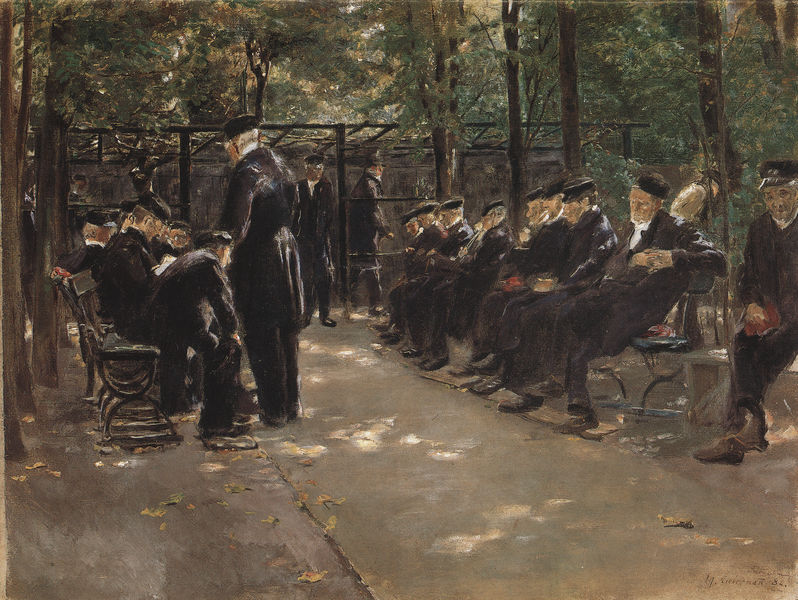
Titel: Altmännerhaus in Amsterdam - Studie
Künstler: Max Liebermann
Institution: Privatbesitz
Schlagwörter: baum, blätter, dunkel, gemälde, gruppe, himmel, laub, mann, schatten, baumstämme, bäume, frauen, grün, impressionismus, landschaft, menschen, ocker, sand, sitzen, äste, braun, frankreich, frau, grau, hell, hut, hüte, licht, lichter, männer, reden, rücken, schwarz, strasse, stühle, weiss, park, rot, weg, beige, gesellschaft, herren, versammlung, zylinder, alt, anzug, anzüge, hemd, kappe, kappen, mütze, mützen, kragen, stehen, stein, trauer, gruppenportrait, portrait, öl, ast, baumstamm, erde, natur, pappeln, stamm, pfad, sonne, mantel, sitzend, stehend, tücher, blatt, wald, garten, sommer, lehne, sitz, italien, pflaster, schuhe, fischer, moderne, arbeiten, mittag, allee, tag, herbst, pause, bank, arbeiter, frack, draussen, impressionistisch, geländer, warten, frühling, berlin, gerüst, sonnenstrahl, beamte, polizei, uniform, brille, jacken, reihe, schuh, sonnig, liebermann, bänke, gedeckt, pfarrer, beerdigung, glanzlichter, lichtflecken, priester, bahn, lichtfleck, impressionissmus, außenraum, waldweg, lehnend, schwar, laube, greise, senioren, schwaz, tristesse, statik, boccia, boule, stadtpark, pergola, juden, trist, alte männer, fracks, parkbank, altmodisch, alee, erholen, parkbänke, uniformität, draussen7, parc, sitezen, impresssioonismuss, alte herren